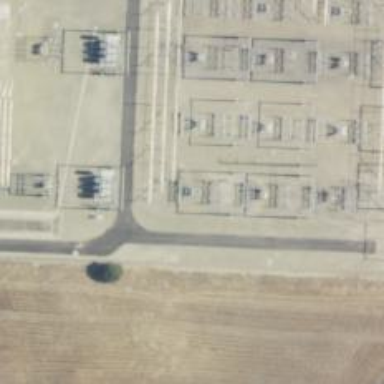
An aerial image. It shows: Switch used for power control.